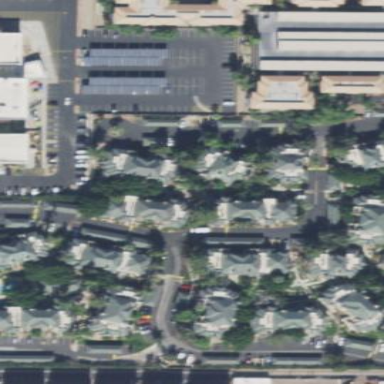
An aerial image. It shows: Residential area with apartments.